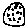
Label: moon